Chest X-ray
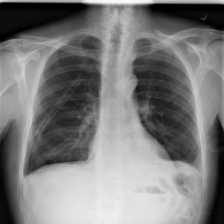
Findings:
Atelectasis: negative
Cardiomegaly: negative
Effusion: positive
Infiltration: positive
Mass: negative
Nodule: negative
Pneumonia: negative
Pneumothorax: positive
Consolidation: negative
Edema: negative
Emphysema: negative
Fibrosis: negative
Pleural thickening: negative
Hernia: negative